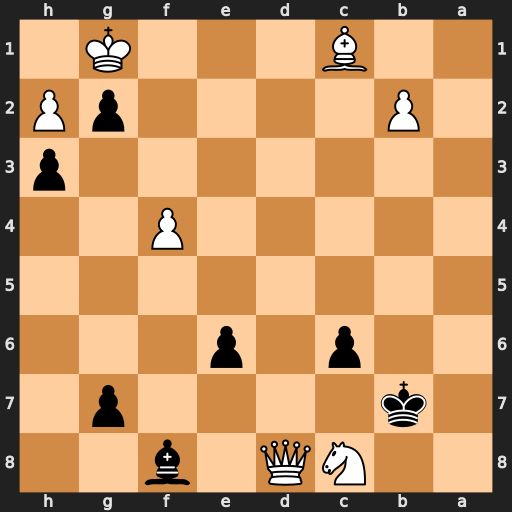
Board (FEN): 2NQ1b2/1k4p1/2p1p3/8/5P2/7p/1P4pP/2B3K1
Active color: b
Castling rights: -
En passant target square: -
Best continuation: Bc5+ Qd4 Bxd4+ Be3 Bxe3#